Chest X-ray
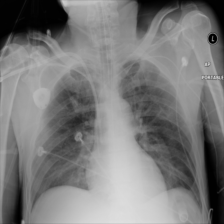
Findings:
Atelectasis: negative
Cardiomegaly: negative
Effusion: negative
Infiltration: positive
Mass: negative
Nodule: negative
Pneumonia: negative
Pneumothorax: negative
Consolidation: negative
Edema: negative
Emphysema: negative
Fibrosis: negative
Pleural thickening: negative
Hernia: negative